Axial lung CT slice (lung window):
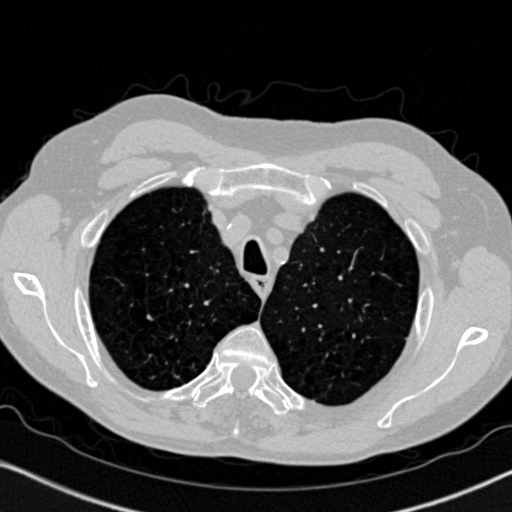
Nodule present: no